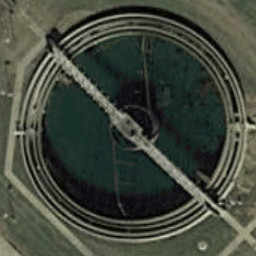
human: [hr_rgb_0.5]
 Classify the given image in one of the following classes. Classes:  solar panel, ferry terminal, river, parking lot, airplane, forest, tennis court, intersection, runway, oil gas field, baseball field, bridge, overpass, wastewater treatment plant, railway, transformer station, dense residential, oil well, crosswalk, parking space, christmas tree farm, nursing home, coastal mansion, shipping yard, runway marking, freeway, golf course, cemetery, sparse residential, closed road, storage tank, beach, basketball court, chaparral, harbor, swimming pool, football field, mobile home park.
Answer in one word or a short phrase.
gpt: wastewater treatment plant